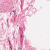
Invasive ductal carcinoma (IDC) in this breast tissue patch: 0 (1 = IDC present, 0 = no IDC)